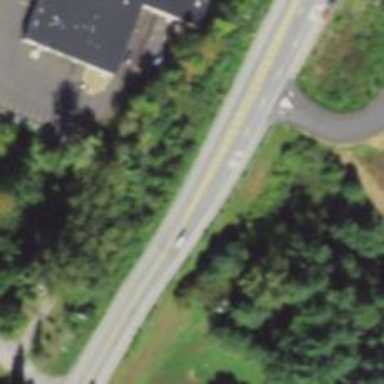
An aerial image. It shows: Primary highway.